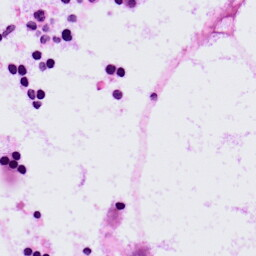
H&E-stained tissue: LymphNode